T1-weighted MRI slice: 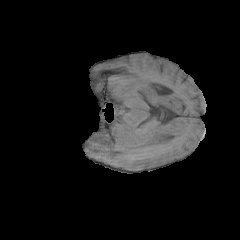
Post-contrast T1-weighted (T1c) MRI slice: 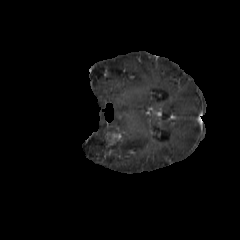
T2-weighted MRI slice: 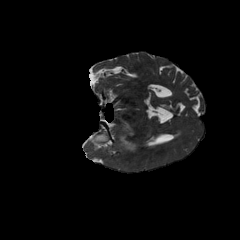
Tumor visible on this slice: yes